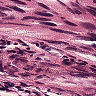
Metastatic tissue present: yes